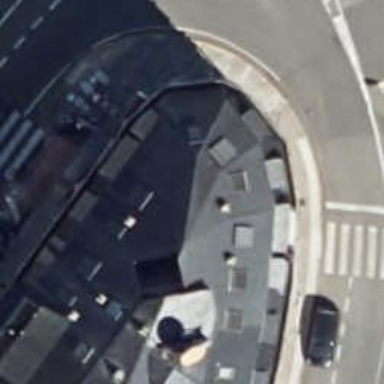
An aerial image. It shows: Café.